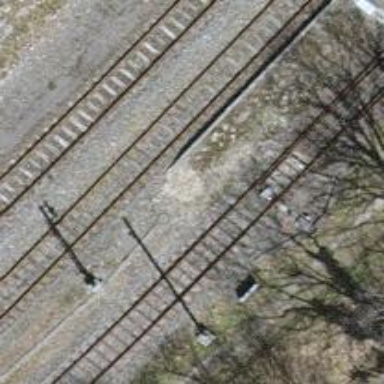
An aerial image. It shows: Railway switch.